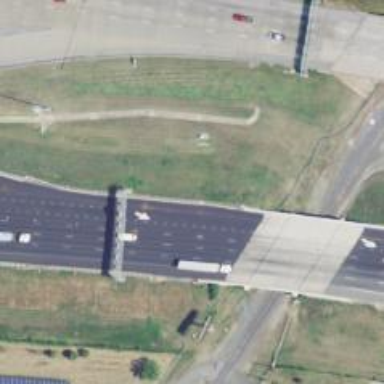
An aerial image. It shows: Asphalt motorway.